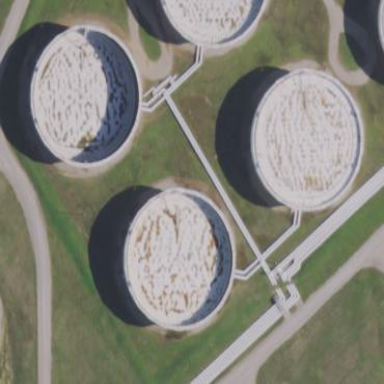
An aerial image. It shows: Storage tank created as man-made structure.